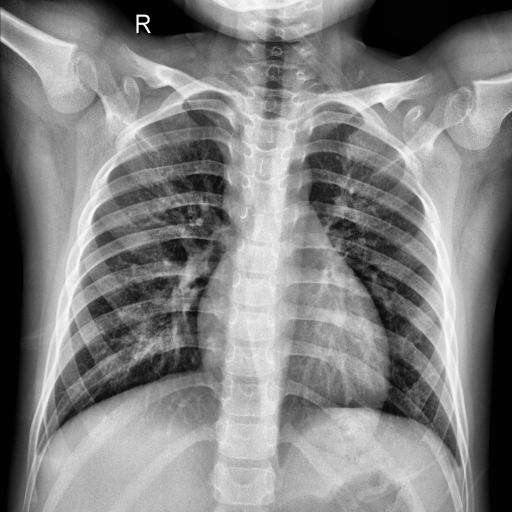
Finding: NORMAL